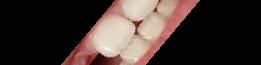
Condition: hypodontia